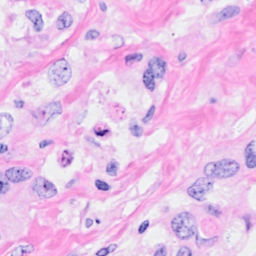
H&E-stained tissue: Breast